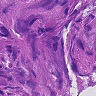
Metastatic tissue present: yes